Interaction volume radius: 10 \u00c5
Interaction volume height: 10 \u00c5
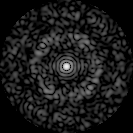
Disorder parameter: 0.848